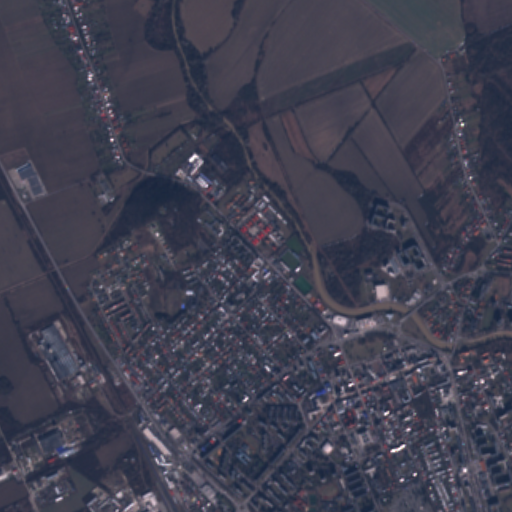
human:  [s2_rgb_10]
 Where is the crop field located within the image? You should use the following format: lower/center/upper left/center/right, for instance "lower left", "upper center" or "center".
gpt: The crop field is located in the upper left of the image.
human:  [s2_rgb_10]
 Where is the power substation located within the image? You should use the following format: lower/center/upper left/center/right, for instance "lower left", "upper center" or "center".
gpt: The power substation is located in the center left of the image.
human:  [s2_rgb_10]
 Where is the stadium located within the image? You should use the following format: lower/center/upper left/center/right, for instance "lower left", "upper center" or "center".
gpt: The stadium is located in the center right of the image.
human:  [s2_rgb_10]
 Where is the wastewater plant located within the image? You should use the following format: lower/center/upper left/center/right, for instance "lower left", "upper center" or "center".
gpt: The wastewater plant is located in the center of the image.
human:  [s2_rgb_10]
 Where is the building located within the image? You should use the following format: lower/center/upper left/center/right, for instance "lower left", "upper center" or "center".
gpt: There is no building in the image.